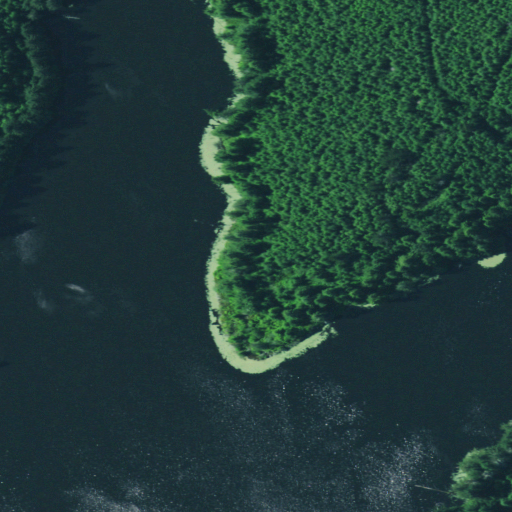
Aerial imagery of cape in Oregon named Middle Point containing open water, evergreen forest, mixed forest, herbaceous wetlands, and deciduous forest